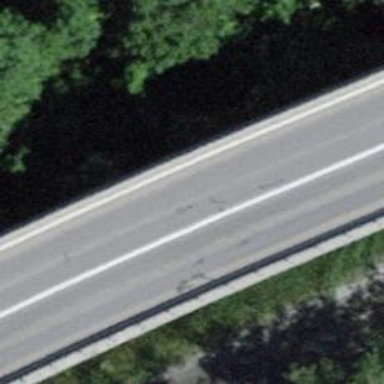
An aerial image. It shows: Motorway bridge with asphalt surface. It is part of trunk highway.